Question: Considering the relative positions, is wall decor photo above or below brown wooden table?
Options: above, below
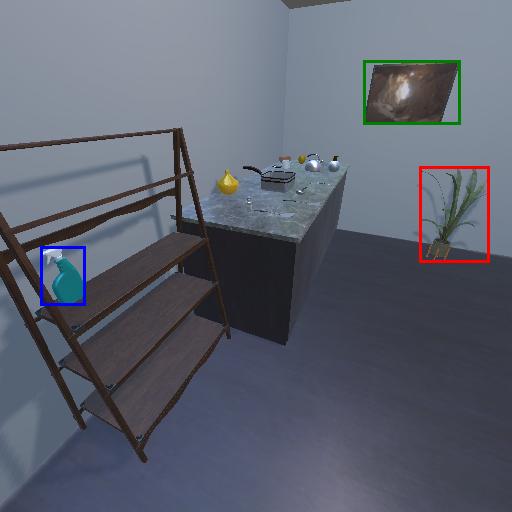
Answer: above